Question: I have a simple table similar to this.
'''
<table style='border-collapse: collapse;'>
<tr>
<td style='border: 1px solid blue;'>
<div style='background-color: yellow;'>
test
</div>
<div style='background-color: green;'>
test
</div>
</td>
<td style='background-color: red; border: 1px solid blue;'>
test
</td>
</tr>
</table>
'''
This table generates this:

Is there any way to get rid of the space that is added between the yellow and green divs and the table border?
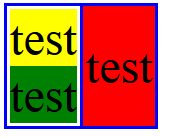
Answer: That space is cell padding inserted by many (if not all) browsers by default, which you can easily remove:
'''
<td style='border: 1px solid blue; padding: 0;'>
'''